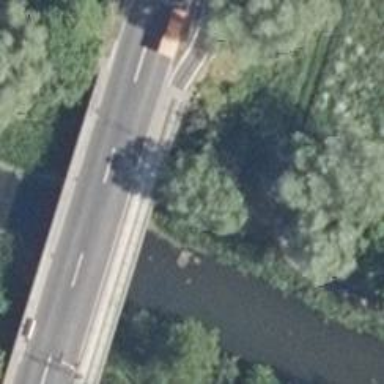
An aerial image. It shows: Path leading to bridge.